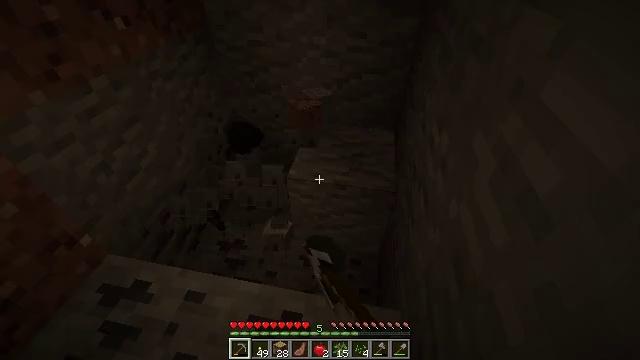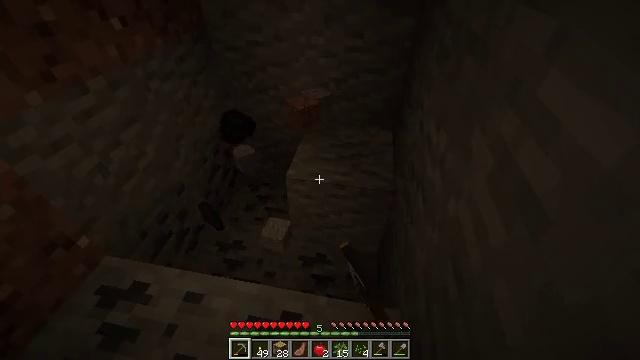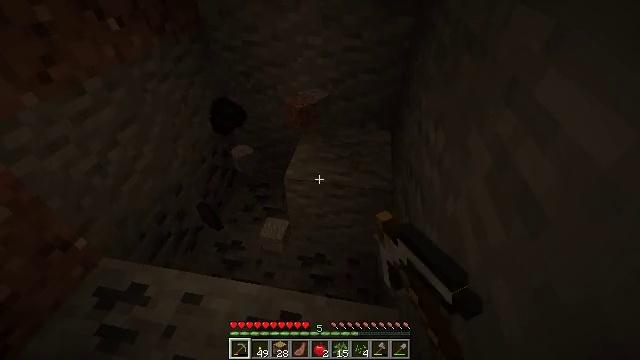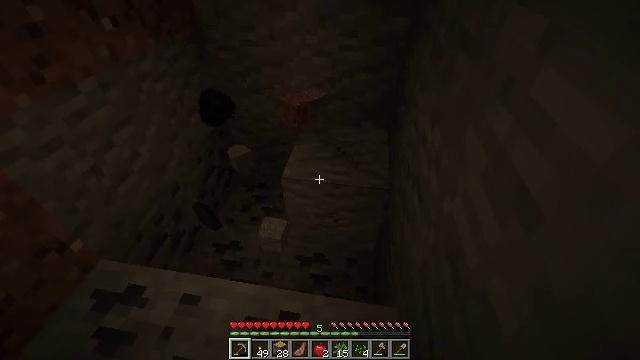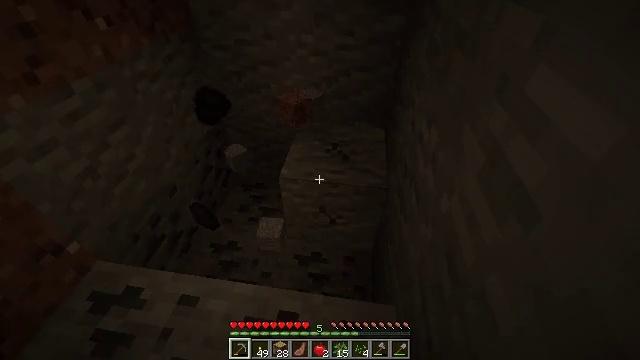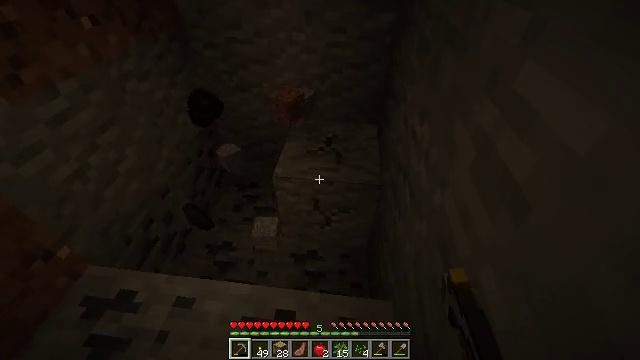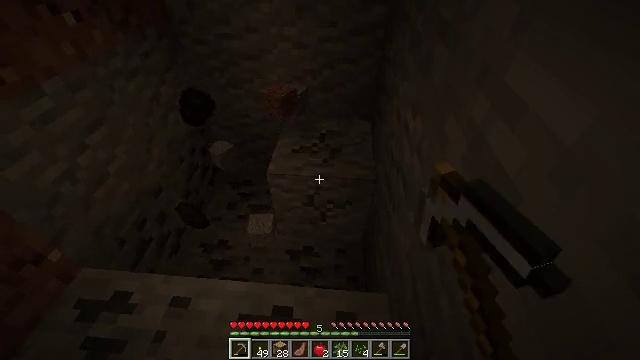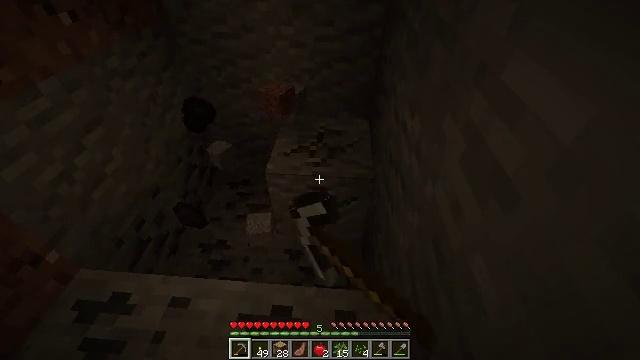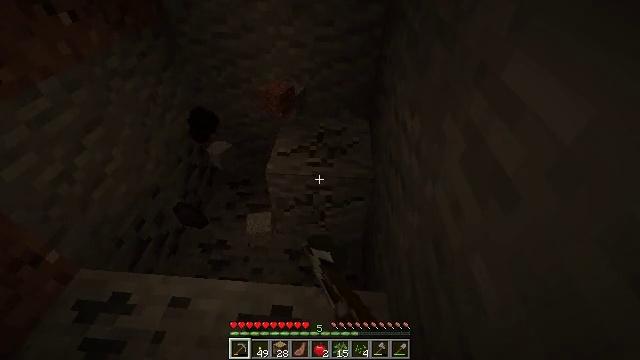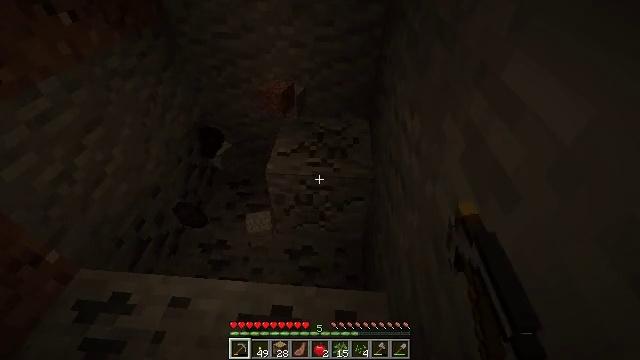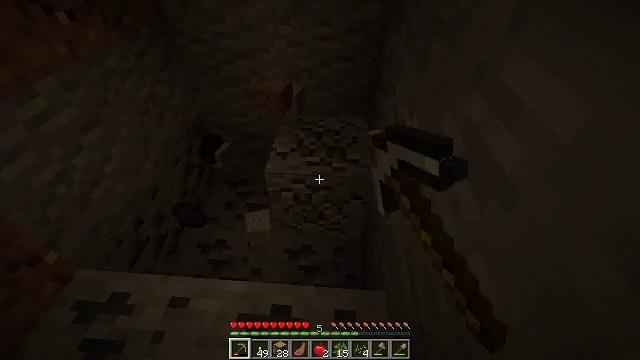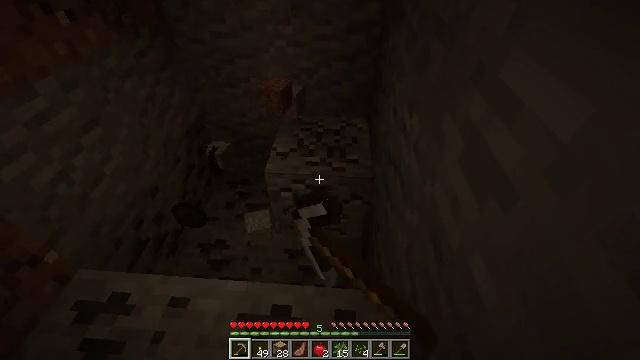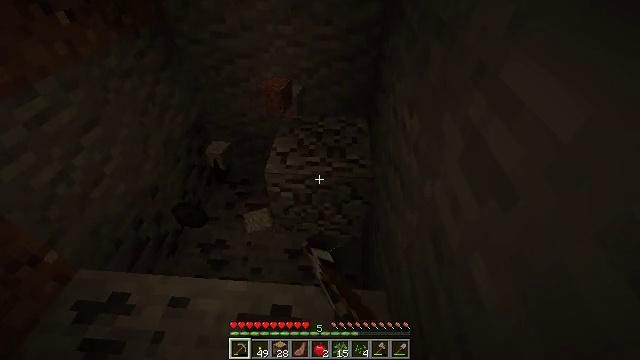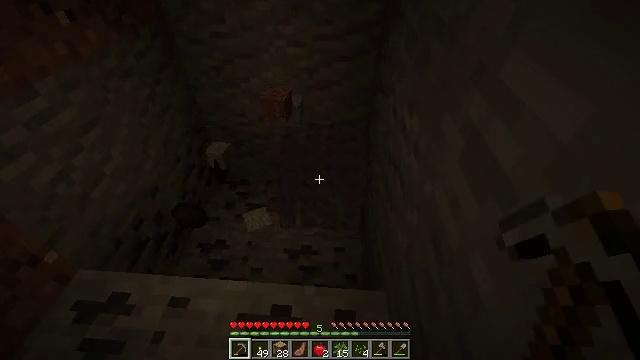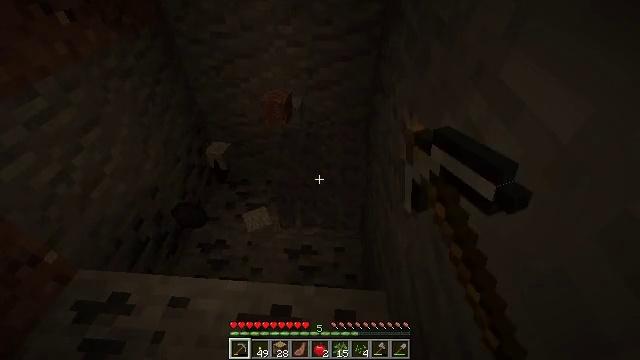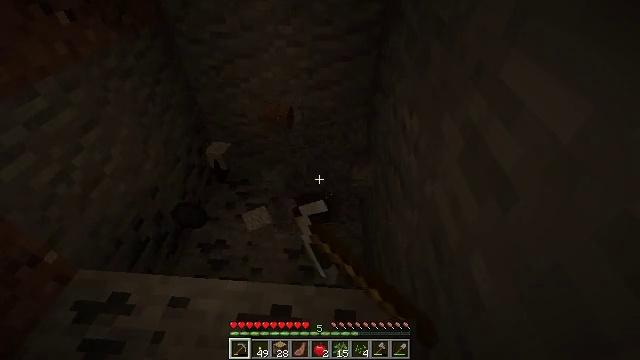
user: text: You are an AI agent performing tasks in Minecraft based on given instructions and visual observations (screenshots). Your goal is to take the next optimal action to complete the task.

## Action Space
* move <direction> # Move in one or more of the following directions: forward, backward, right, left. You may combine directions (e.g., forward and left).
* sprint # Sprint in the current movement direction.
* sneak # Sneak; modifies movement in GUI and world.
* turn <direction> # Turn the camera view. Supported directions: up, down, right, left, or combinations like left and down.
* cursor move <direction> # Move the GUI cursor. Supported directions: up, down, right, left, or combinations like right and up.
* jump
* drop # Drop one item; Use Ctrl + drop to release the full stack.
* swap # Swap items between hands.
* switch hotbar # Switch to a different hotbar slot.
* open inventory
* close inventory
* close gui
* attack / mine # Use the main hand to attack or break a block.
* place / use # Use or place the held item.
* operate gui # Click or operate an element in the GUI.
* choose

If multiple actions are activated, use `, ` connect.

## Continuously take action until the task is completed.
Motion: motion action
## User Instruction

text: Gather andesite blocks.
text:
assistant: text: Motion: attack / mine
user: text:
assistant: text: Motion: attack / mine
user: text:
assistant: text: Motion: attack / mine
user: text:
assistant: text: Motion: attack / mine
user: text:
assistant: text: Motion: turn right, attack / mine
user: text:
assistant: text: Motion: turn right, attack / mine
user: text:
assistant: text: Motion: attack / mine
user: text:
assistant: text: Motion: attack / mine
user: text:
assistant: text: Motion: attack / mine
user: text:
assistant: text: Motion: attack / mine
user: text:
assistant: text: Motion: attack / mine
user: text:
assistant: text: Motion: attack / mine
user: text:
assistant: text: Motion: attack / mine
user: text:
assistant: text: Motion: attack / mine
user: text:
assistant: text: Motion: attack / mine
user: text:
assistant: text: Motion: attack / mine
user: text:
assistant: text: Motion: attack / mine
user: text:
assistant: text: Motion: attack / mine
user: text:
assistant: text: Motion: attack / mine